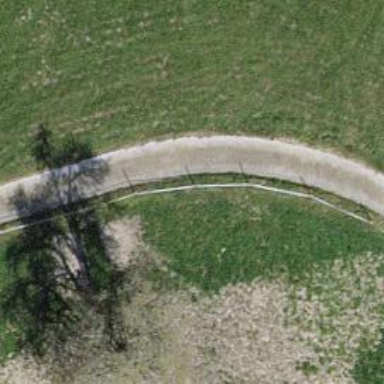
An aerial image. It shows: Well-maintained track road of grade 1.